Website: home-depot
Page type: review-order
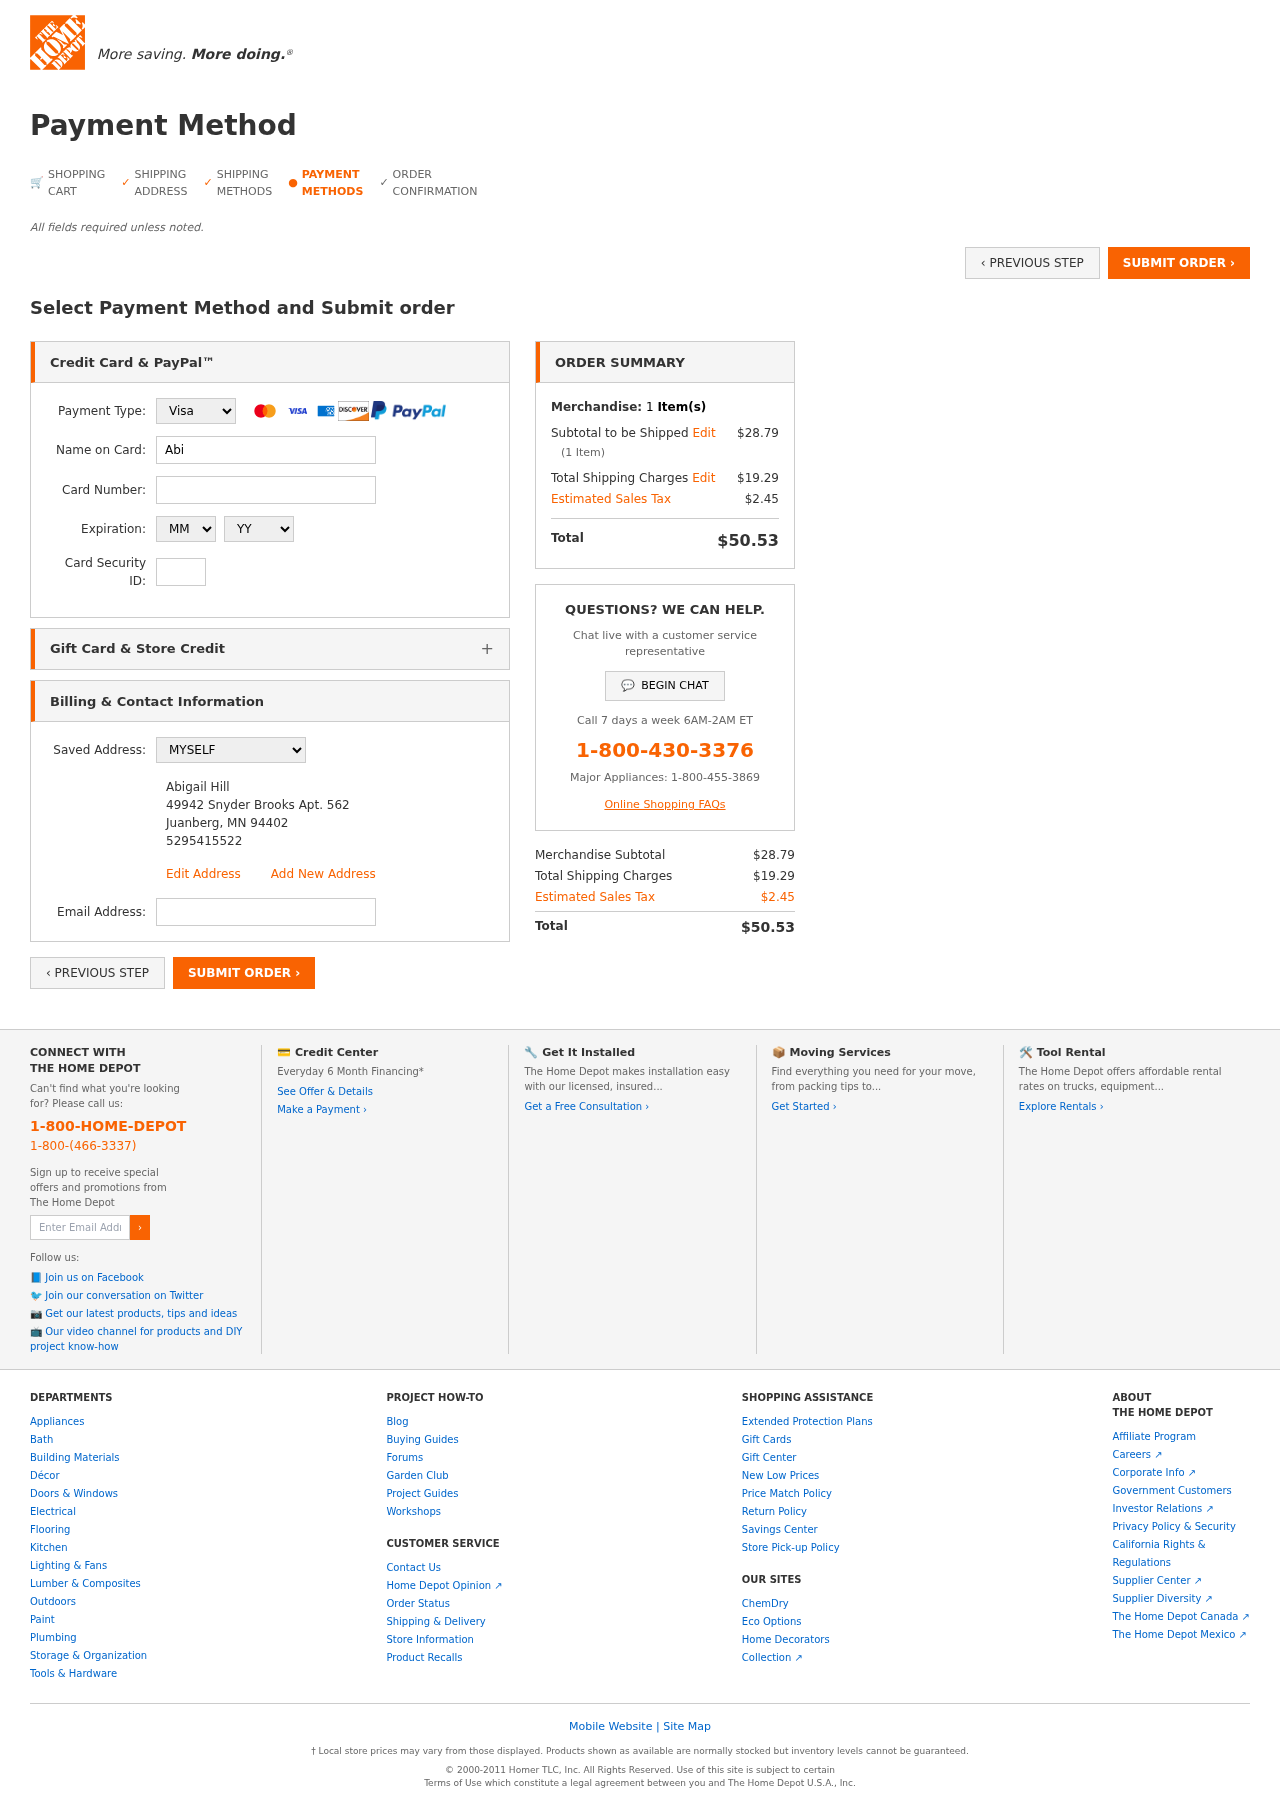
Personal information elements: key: PII_CARD_CVV
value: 566
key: PII_CARD_EXPIRY_MONTH
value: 11
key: PII_CARD_EXPIRY_YEAR
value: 26
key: PII_CARD_NUMBER
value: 4271 5437 7189 9765
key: PII_CARD_TYPE
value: Visa
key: PII_EMAIL
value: abigailhill@yahoo.com
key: PII_FULLNAME
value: Abigail Hill
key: PII_FULLNAME2
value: Abigail Hill
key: PII_STREET
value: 49942 Snyder Brooks Apt. 562
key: PII_CITY2
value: Juanberg
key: PII_STATE_ABBR2
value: MN
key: PII_POSTCODE
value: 94402
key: PII_POSTCODE_FULL
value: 94402
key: PII_POSTCODE_NUMERIC
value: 94402
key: PII_PHONE2
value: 5295415522
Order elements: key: ORDER_NUM_ITEMS
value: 1
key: ORDER_SUBTOTAL
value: $28.79
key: ORDER_NUM_ITEMS2
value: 1
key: ORDER_SHIPPING_COST
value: $19.29
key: ORDER_TAX
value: $2.45
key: ORDER_TOTAL
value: $50.53
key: ORDER_SUBTOTAL2
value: $28.79
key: ORDER_SHIPPING_COST2
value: $19.29
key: ORDER_TAX2
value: $2.45
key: ORDER_TOTAL2
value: $50.53